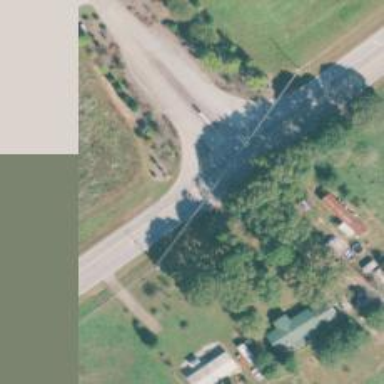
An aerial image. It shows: Primary highway.